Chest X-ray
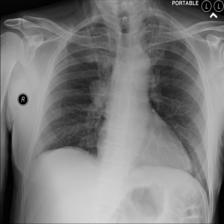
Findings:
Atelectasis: negative
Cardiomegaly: negative
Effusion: negative
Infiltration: negative
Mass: positive
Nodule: negative
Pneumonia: negative
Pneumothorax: negative
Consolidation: negative
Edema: negative
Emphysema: negative
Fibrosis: negative
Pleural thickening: negative
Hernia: negative